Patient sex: M
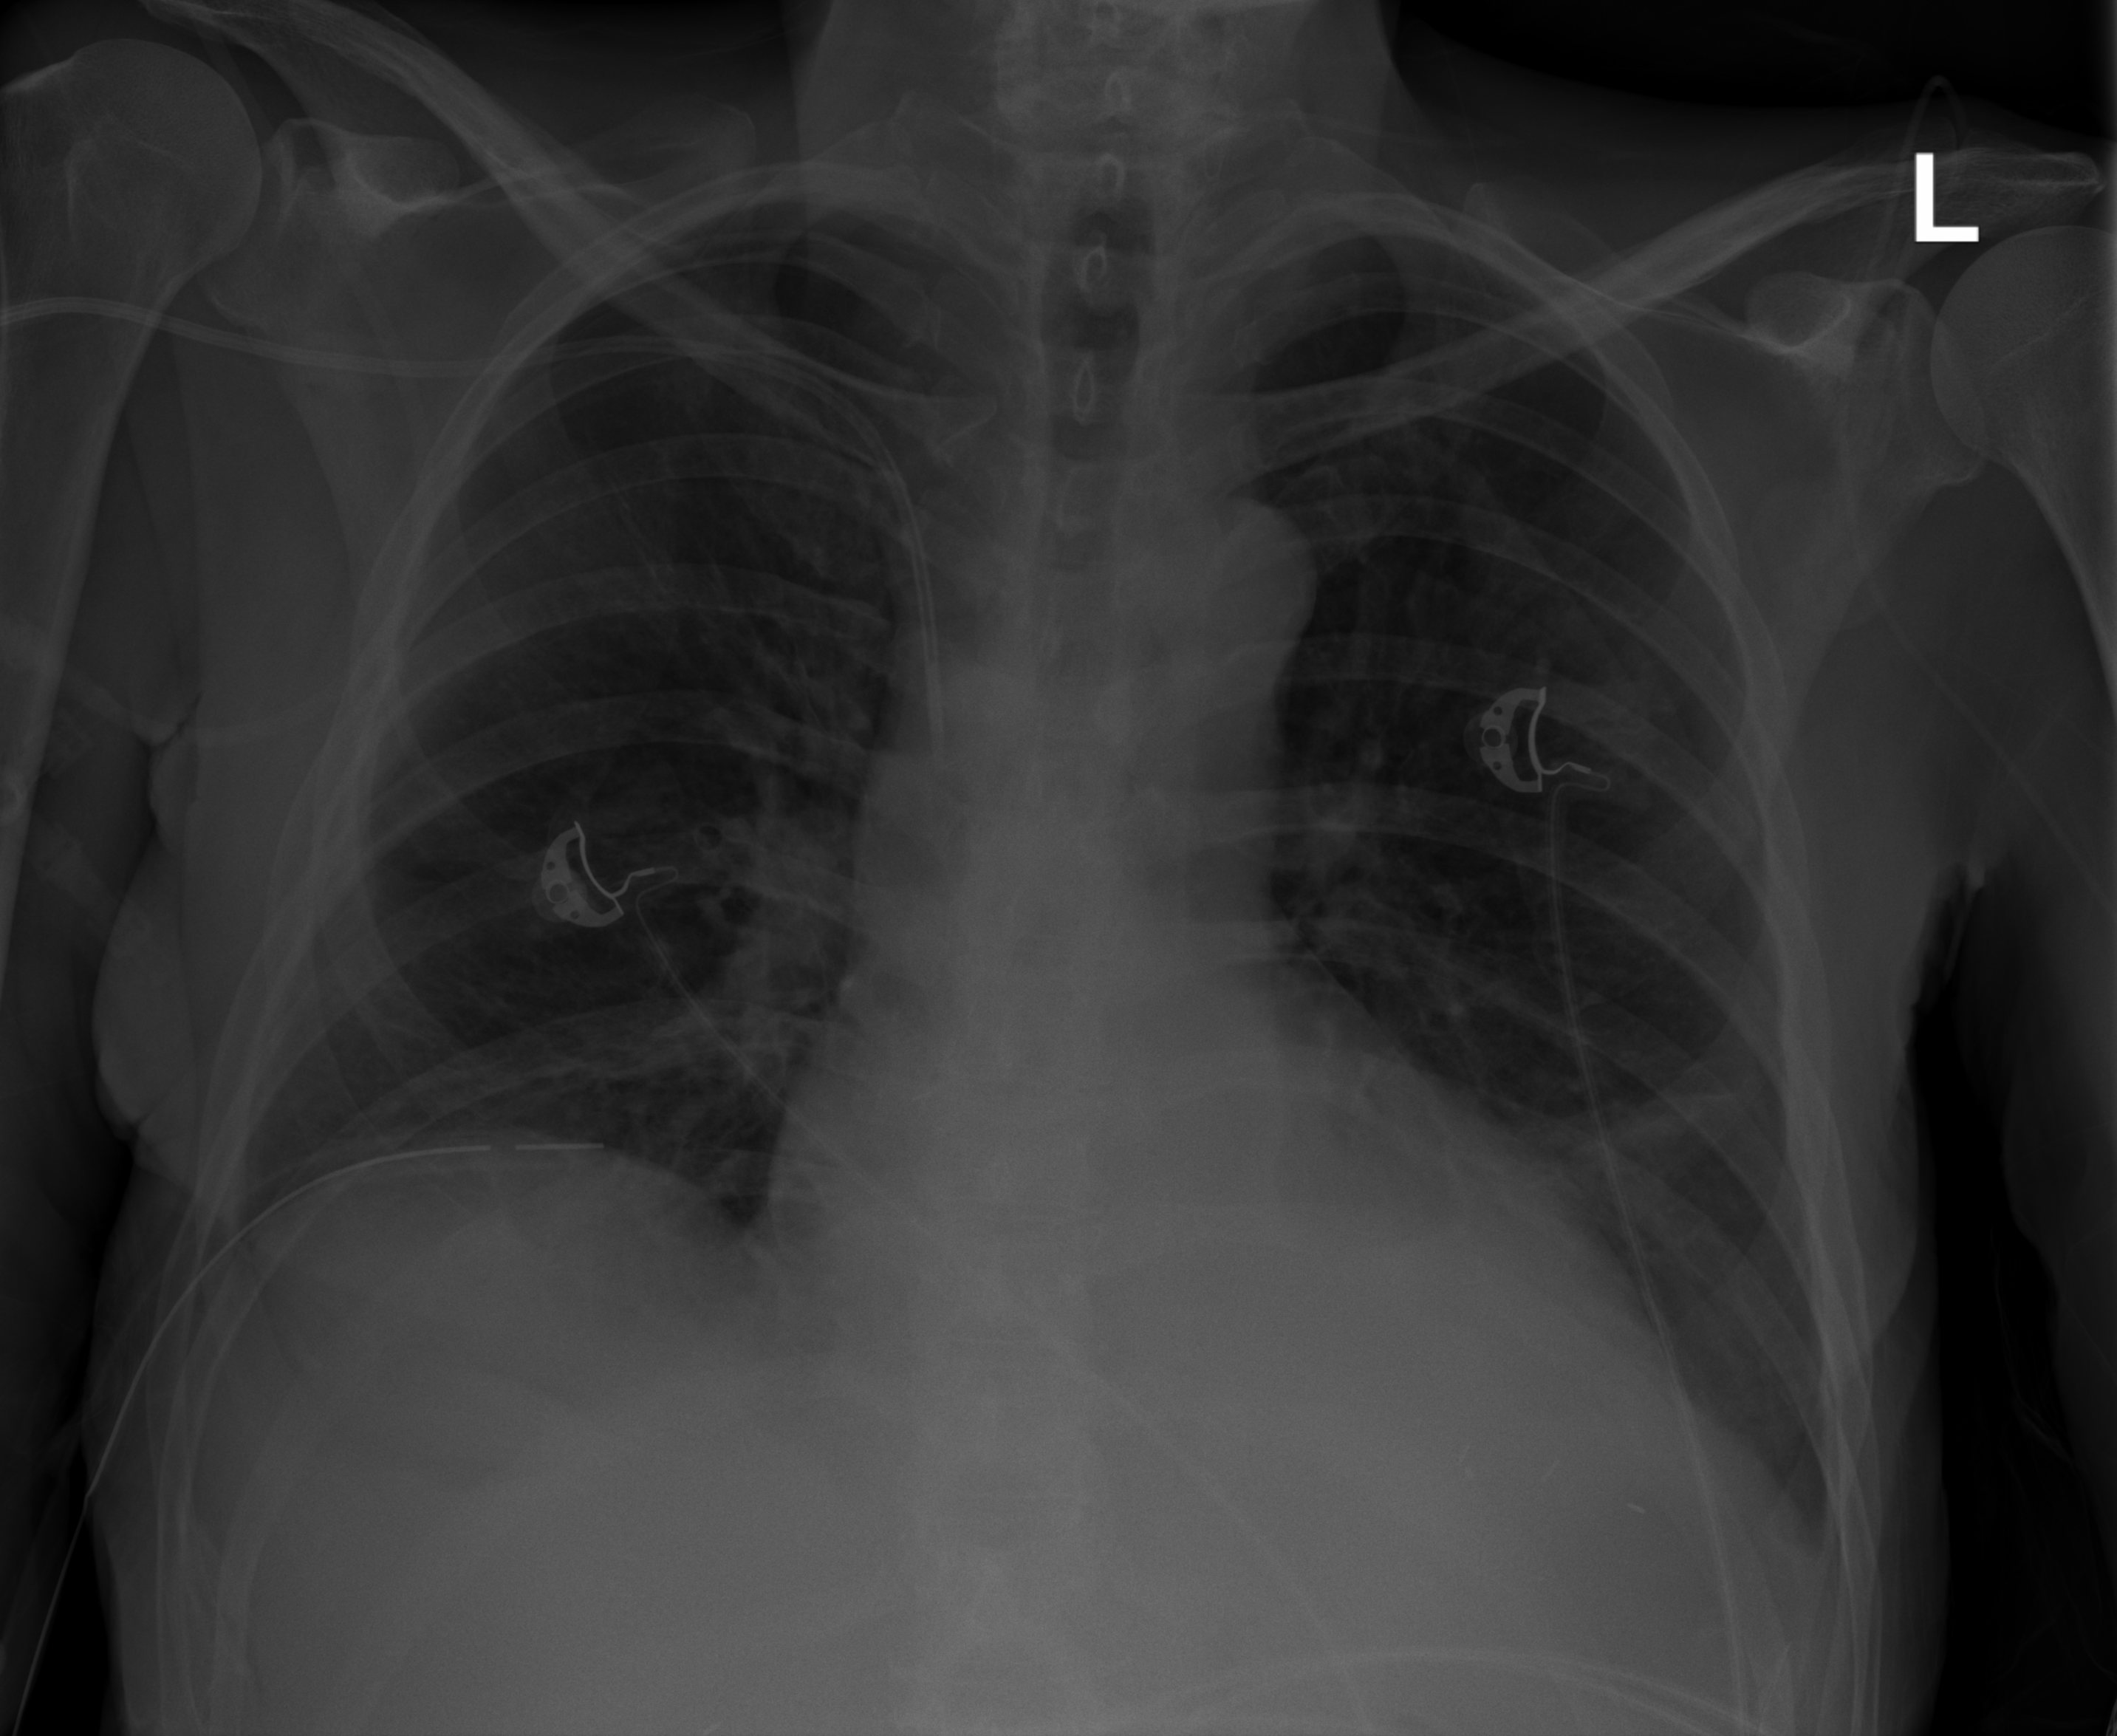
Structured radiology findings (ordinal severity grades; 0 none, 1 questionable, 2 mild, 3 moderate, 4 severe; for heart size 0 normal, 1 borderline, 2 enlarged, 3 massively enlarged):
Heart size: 1
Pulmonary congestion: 1
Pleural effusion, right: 0
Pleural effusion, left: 2
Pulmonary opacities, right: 0
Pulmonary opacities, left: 0
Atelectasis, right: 2
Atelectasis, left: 2